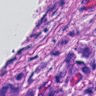
Metastatic tissue present: yes